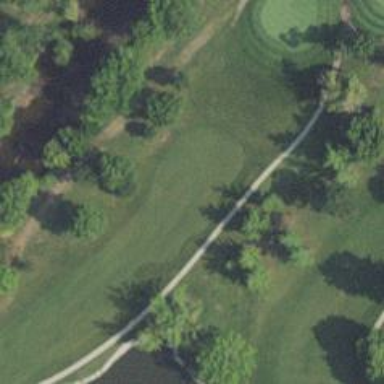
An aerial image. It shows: Grassy area designated as golf fairway.